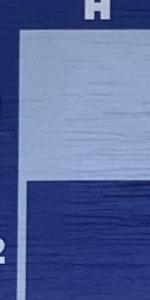
Label: Empty